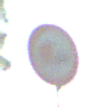
Verkehrszeichen: UeberholverbotKraftfahrzeuge
Umgebung: Outdoor, RoadRail
Tageszeit: MorningAfternoon
Wetter: Clear
Licht: Natural
Jahreszeit: NotSpecified
Kontrast: HighContrast